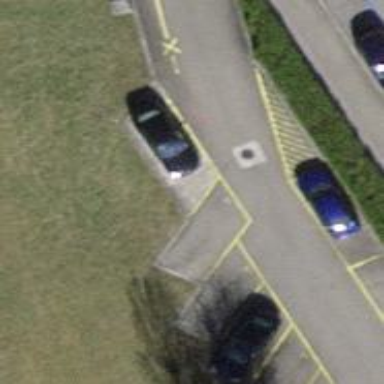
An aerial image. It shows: Asphalt parking aisle road for service vehicles.